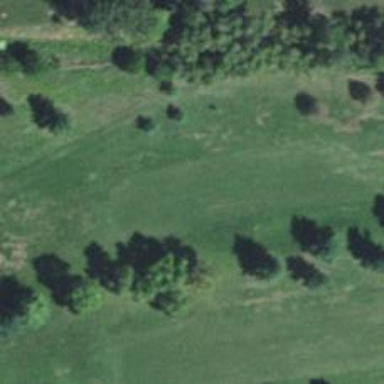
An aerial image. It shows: View of golf hole.